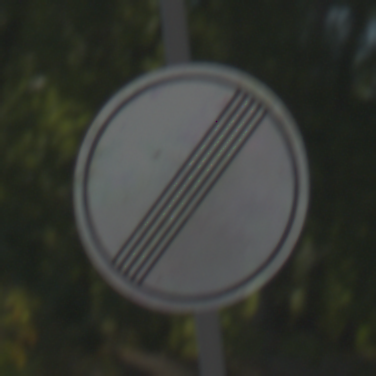
Verkehrszeichen: EndeSaemtlicherBegrenzungen
Umgebung: Outdoor, Nature
Tageszeit: MorningAfternoon
Wetter: PartlyCloudy
Licht: Natural
Jahreszeit: NotSpecified
Kontrast: HighContrast